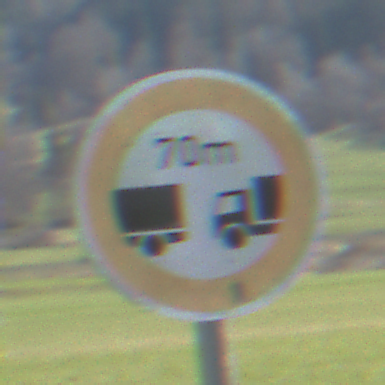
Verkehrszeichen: VerbotUnterschreitenMindestabstand
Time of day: MorningAfternoon
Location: Outdoor (Nature)
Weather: PartlyCloudy
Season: NotSpecified
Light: Natural